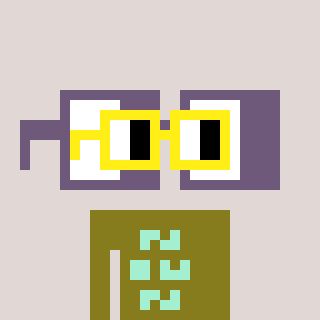
a pixel art character with square yellow glasses, a glasses-shaped head and a gunk-colored body on a warm background